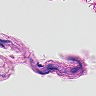
Metastatic tissue present: no